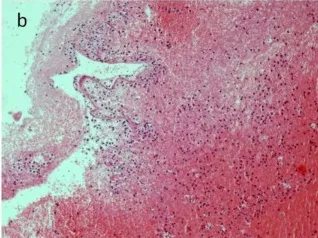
In panel. The microscopic of the blood clot that was first found during dissecting the heart, consisting in fibrin and poor in cells.
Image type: pathology (h&e)